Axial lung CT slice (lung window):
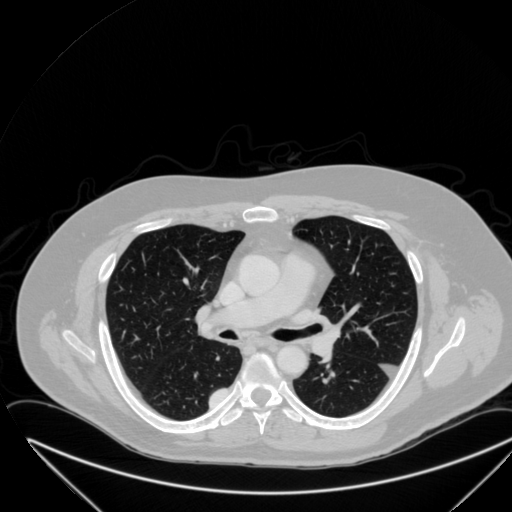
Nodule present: yes
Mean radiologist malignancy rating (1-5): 4